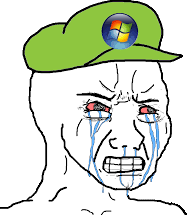
Label: 5_Crying_Wojak